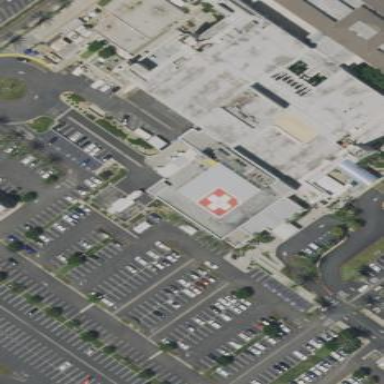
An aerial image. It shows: Hospital building.